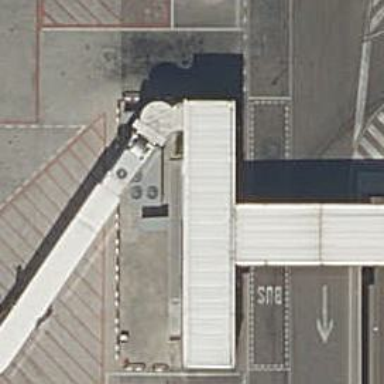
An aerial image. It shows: Airport gate.